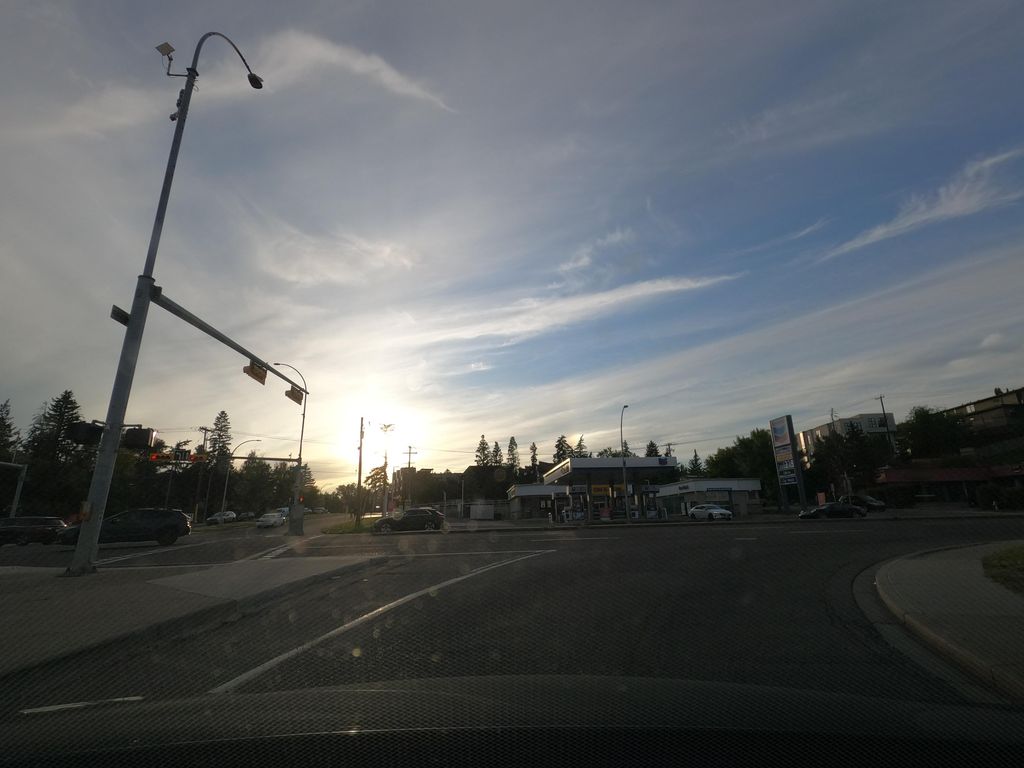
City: calgary